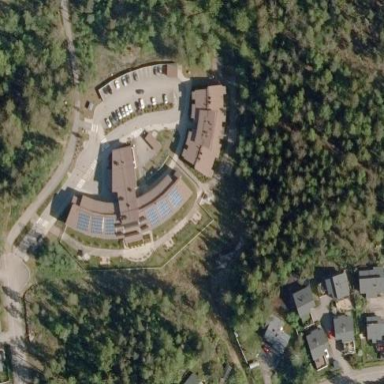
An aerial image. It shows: Residential building.